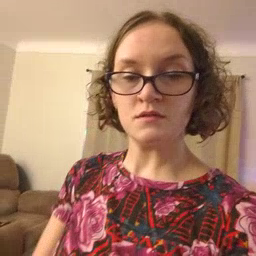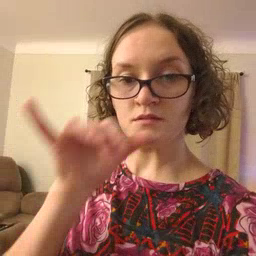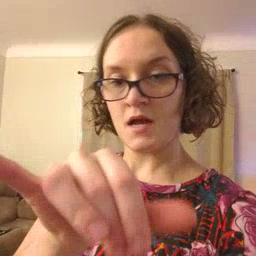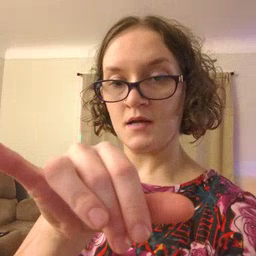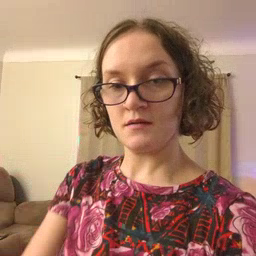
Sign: stay